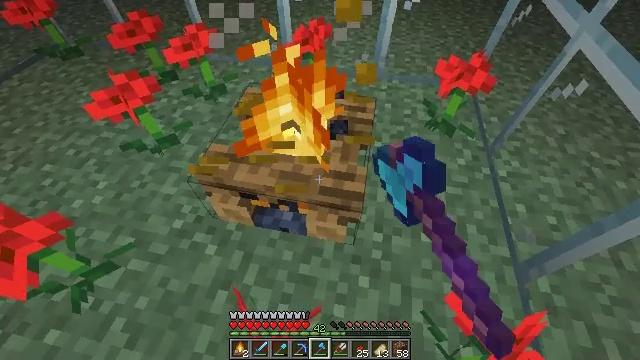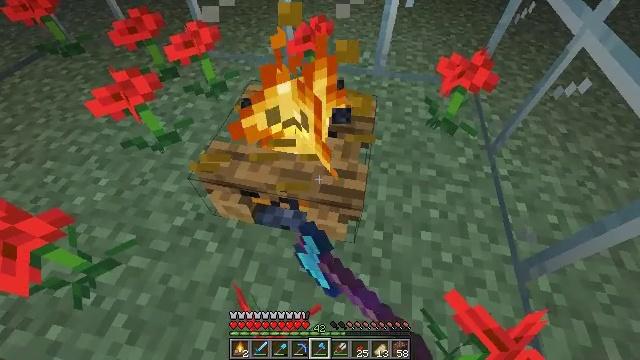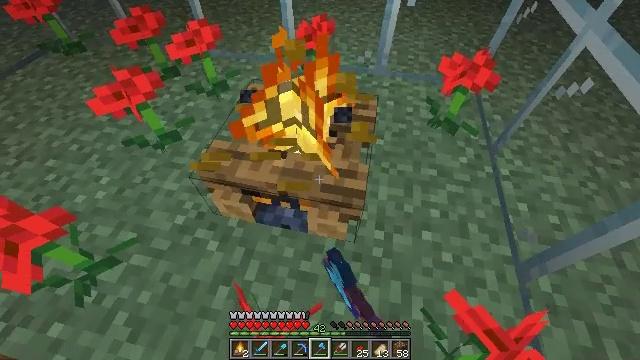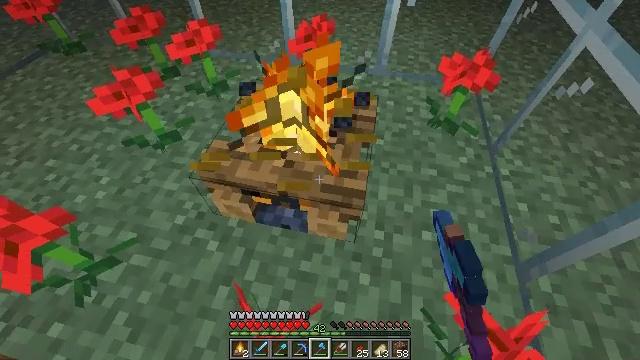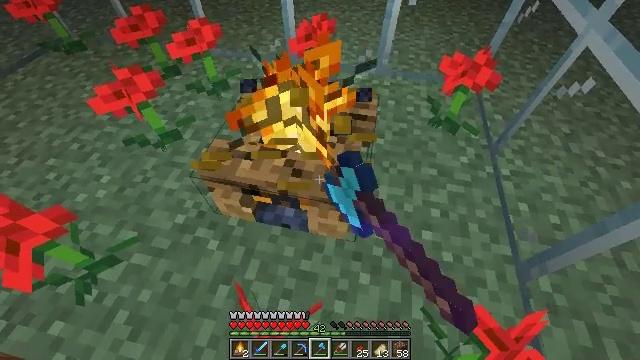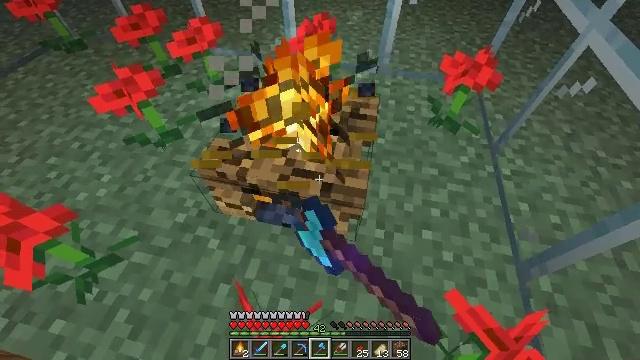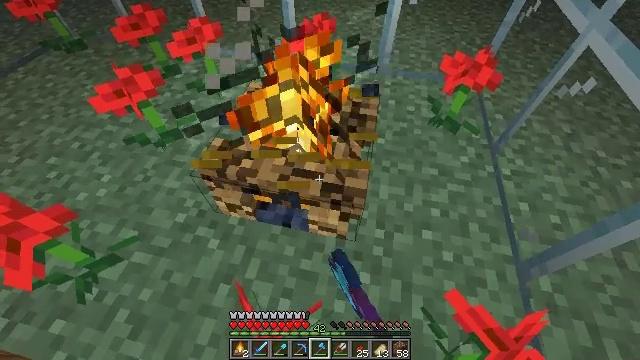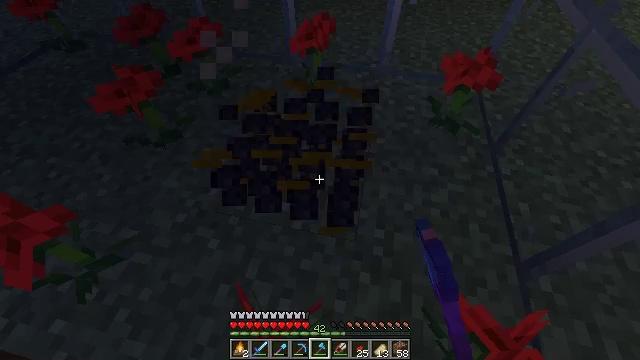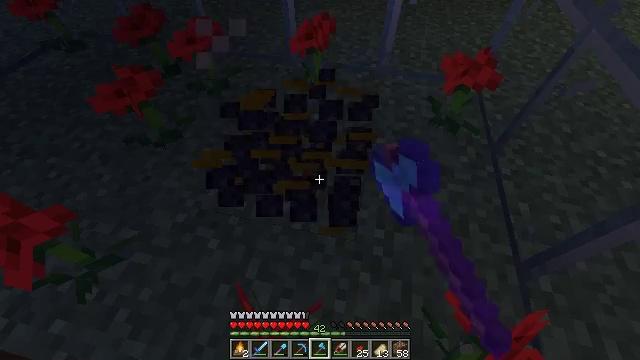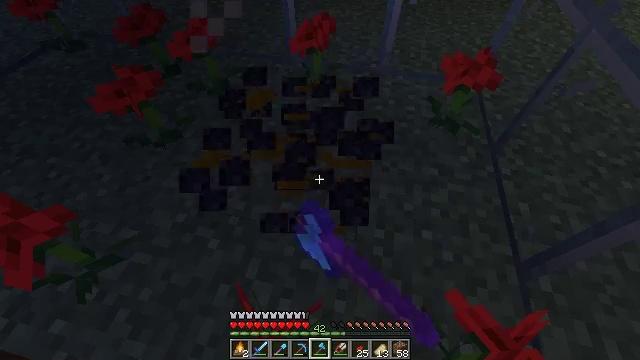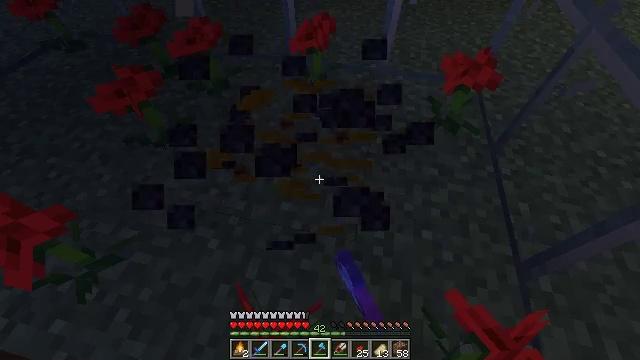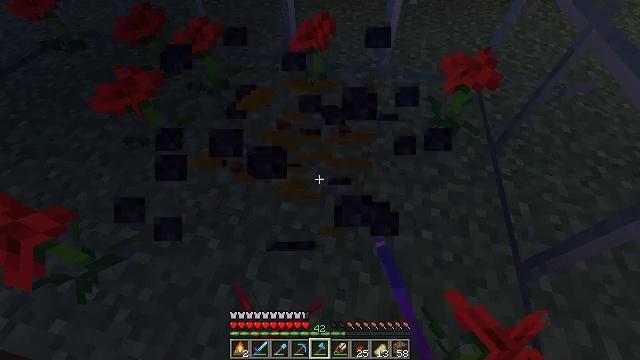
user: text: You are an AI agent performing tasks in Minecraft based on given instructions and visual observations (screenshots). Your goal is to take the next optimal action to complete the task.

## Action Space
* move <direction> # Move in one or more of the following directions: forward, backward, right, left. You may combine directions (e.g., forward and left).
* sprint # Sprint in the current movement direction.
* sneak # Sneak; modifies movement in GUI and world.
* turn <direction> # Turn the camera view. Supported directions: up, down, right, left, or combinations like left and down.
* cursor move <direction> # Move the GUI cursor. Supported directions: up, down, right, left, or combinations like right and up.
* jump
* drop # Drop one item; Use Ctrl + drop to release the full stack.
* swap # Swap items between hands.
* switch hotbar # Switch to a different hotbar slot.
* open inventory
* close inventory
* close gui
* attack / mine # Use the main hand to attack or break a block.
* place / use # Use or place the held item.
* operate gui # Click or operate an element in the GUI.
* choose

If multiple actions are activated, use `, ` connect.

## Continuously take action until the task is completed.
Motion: motion action
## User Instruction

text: Disassemble the campfire for reuse.
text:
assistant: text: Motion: attack / mine
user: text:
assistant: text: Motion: attack / mine
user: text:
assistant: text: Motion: attack / mine
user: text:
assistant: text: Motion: attack / mine
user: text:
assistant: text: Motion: attack / mine
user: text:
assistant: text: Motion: attack / mine
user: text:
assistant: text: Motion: attack / mine
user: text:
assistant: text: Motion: attack / mine
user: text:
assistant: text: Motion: attack / mine
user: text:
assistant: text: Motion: attack / mine
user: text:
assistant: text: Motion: no_op
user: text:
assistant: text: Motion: no_op